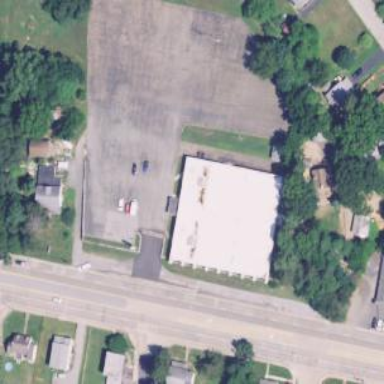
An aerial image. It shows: Building with bowling alley inside.